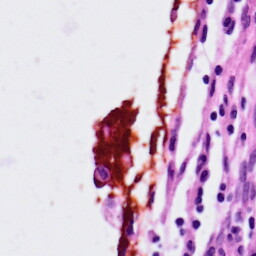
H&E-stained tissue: Lung